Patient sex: M
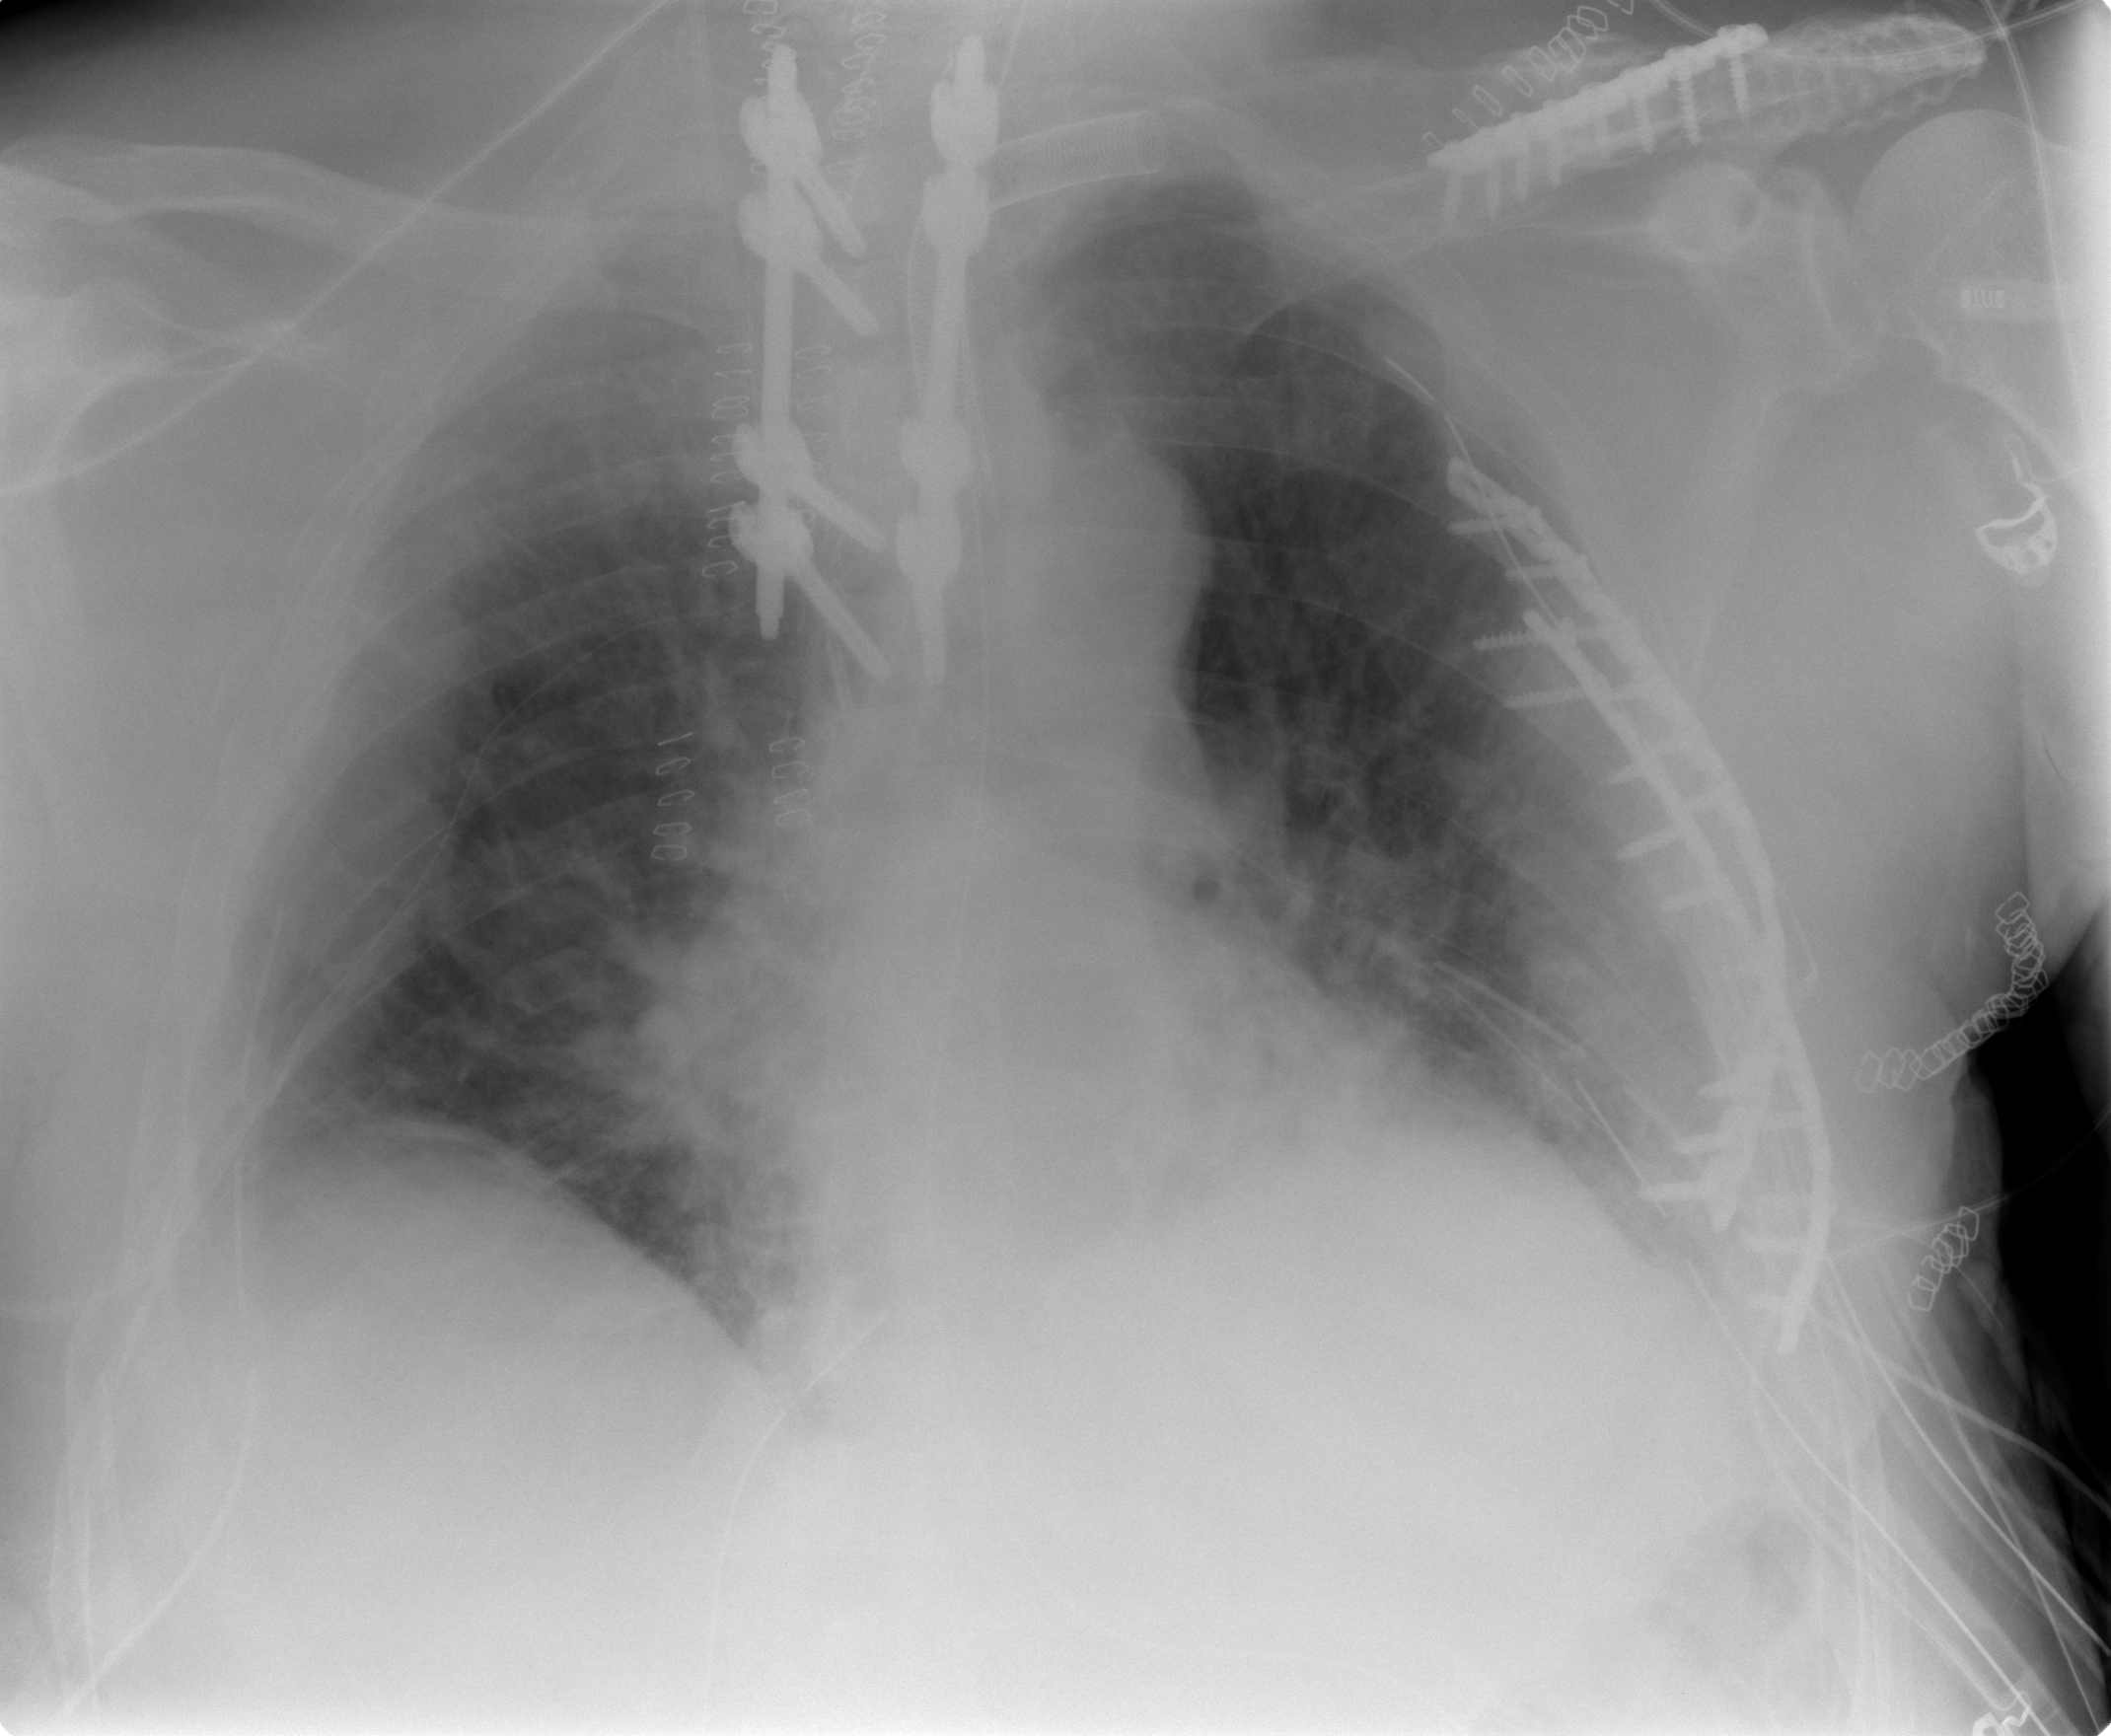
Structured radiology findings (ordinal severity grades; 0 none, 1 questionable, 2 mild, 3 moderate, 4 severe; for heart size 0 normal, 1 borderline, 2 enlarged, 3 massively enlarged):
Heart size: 0
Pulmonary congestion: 3
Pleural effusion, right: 2
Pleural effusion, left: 2
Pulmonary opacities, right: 0
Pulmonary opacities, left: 0
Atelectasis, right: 2
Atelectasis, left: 2